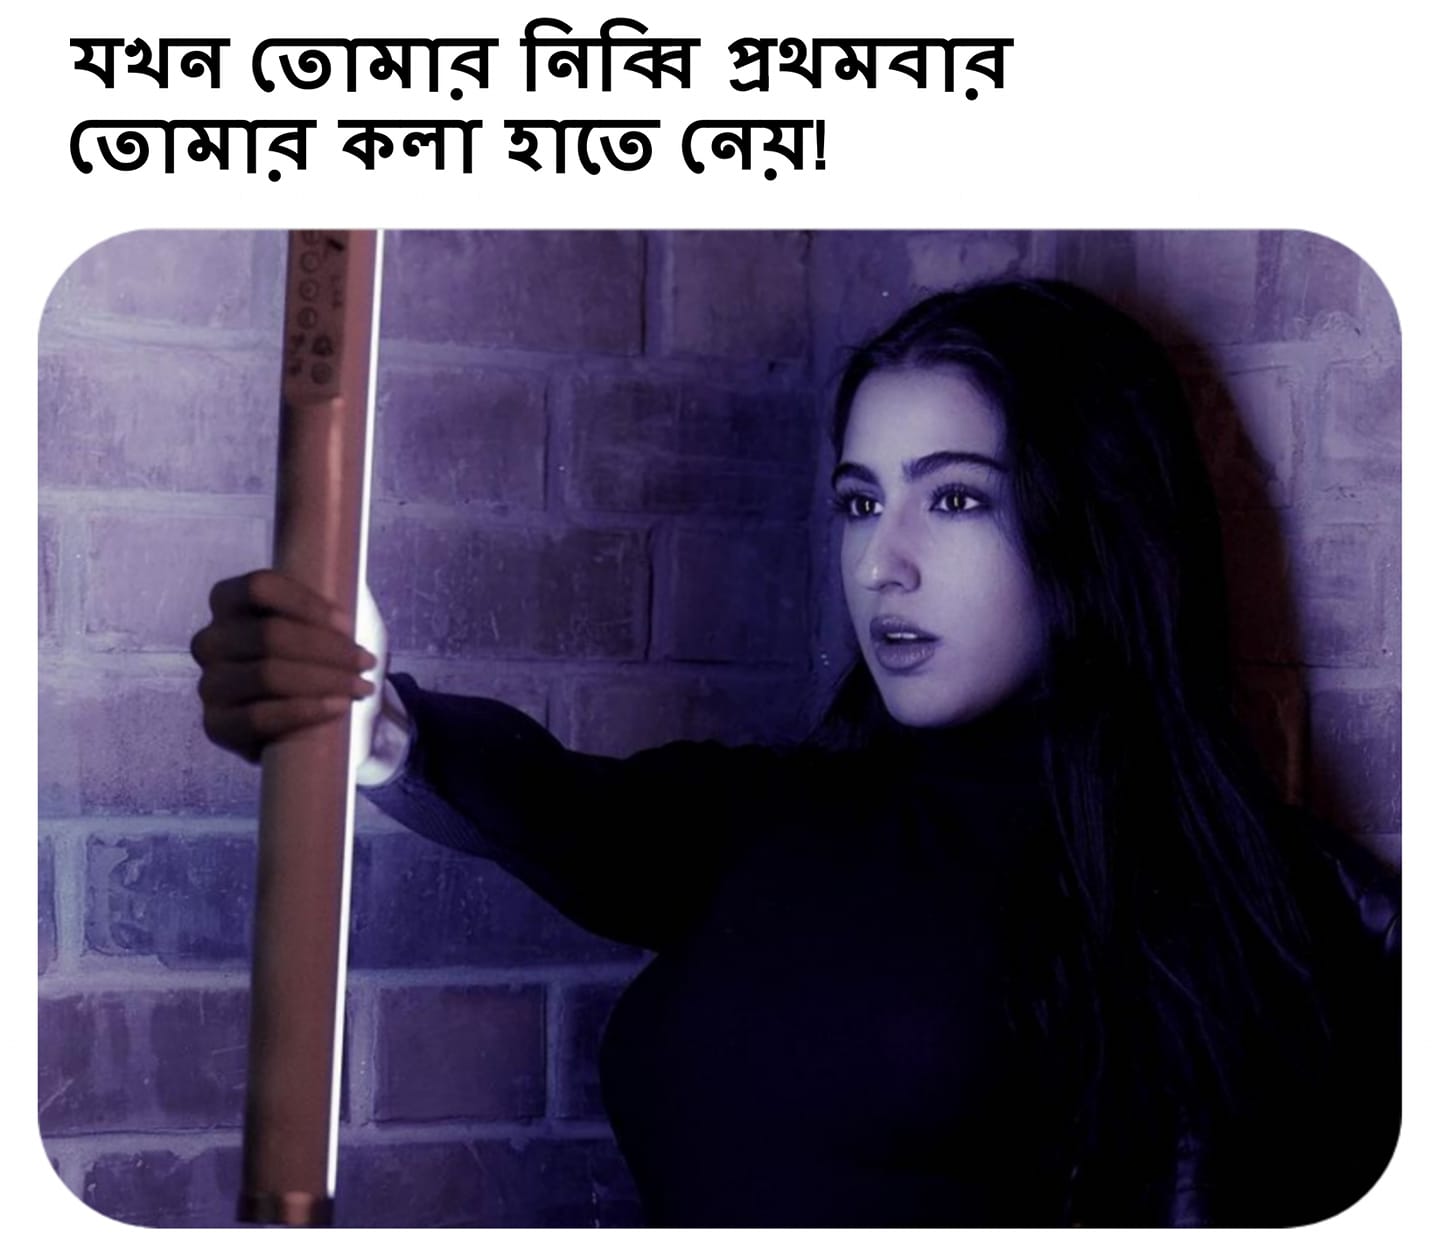
Caption: যখন  তোমার নিব্বি প্রথমবার তোমার কলা হাতে নেয়
Label: non-hate